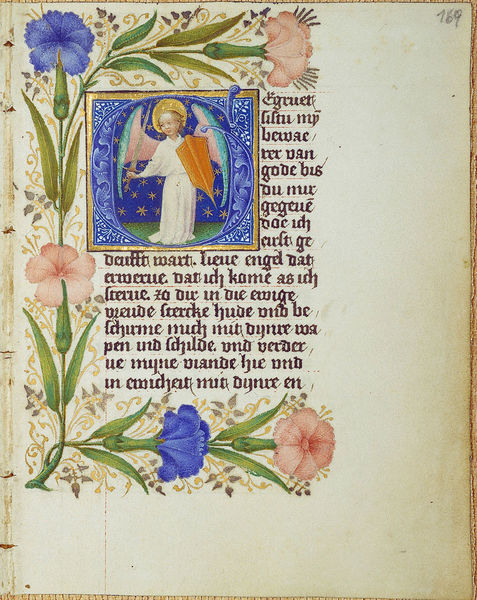
Titel: Lochner-Gebetsbuch
Künstler: Stefan Lochner
Institution: Darmstadt, Universitäts- und Landesbibliothek
Schlagwörter: blau, grün, blume, blumen, braun, orange, blüten, rot, gold, rosa, engel, schrift, deutsch, schild, buch, sterne, schwert, mittelalter, buchmalerei, evangelium, 169